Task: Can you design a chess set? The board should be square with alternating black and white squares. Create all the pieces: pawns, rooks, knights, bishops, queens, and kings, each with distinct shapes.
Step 5560:
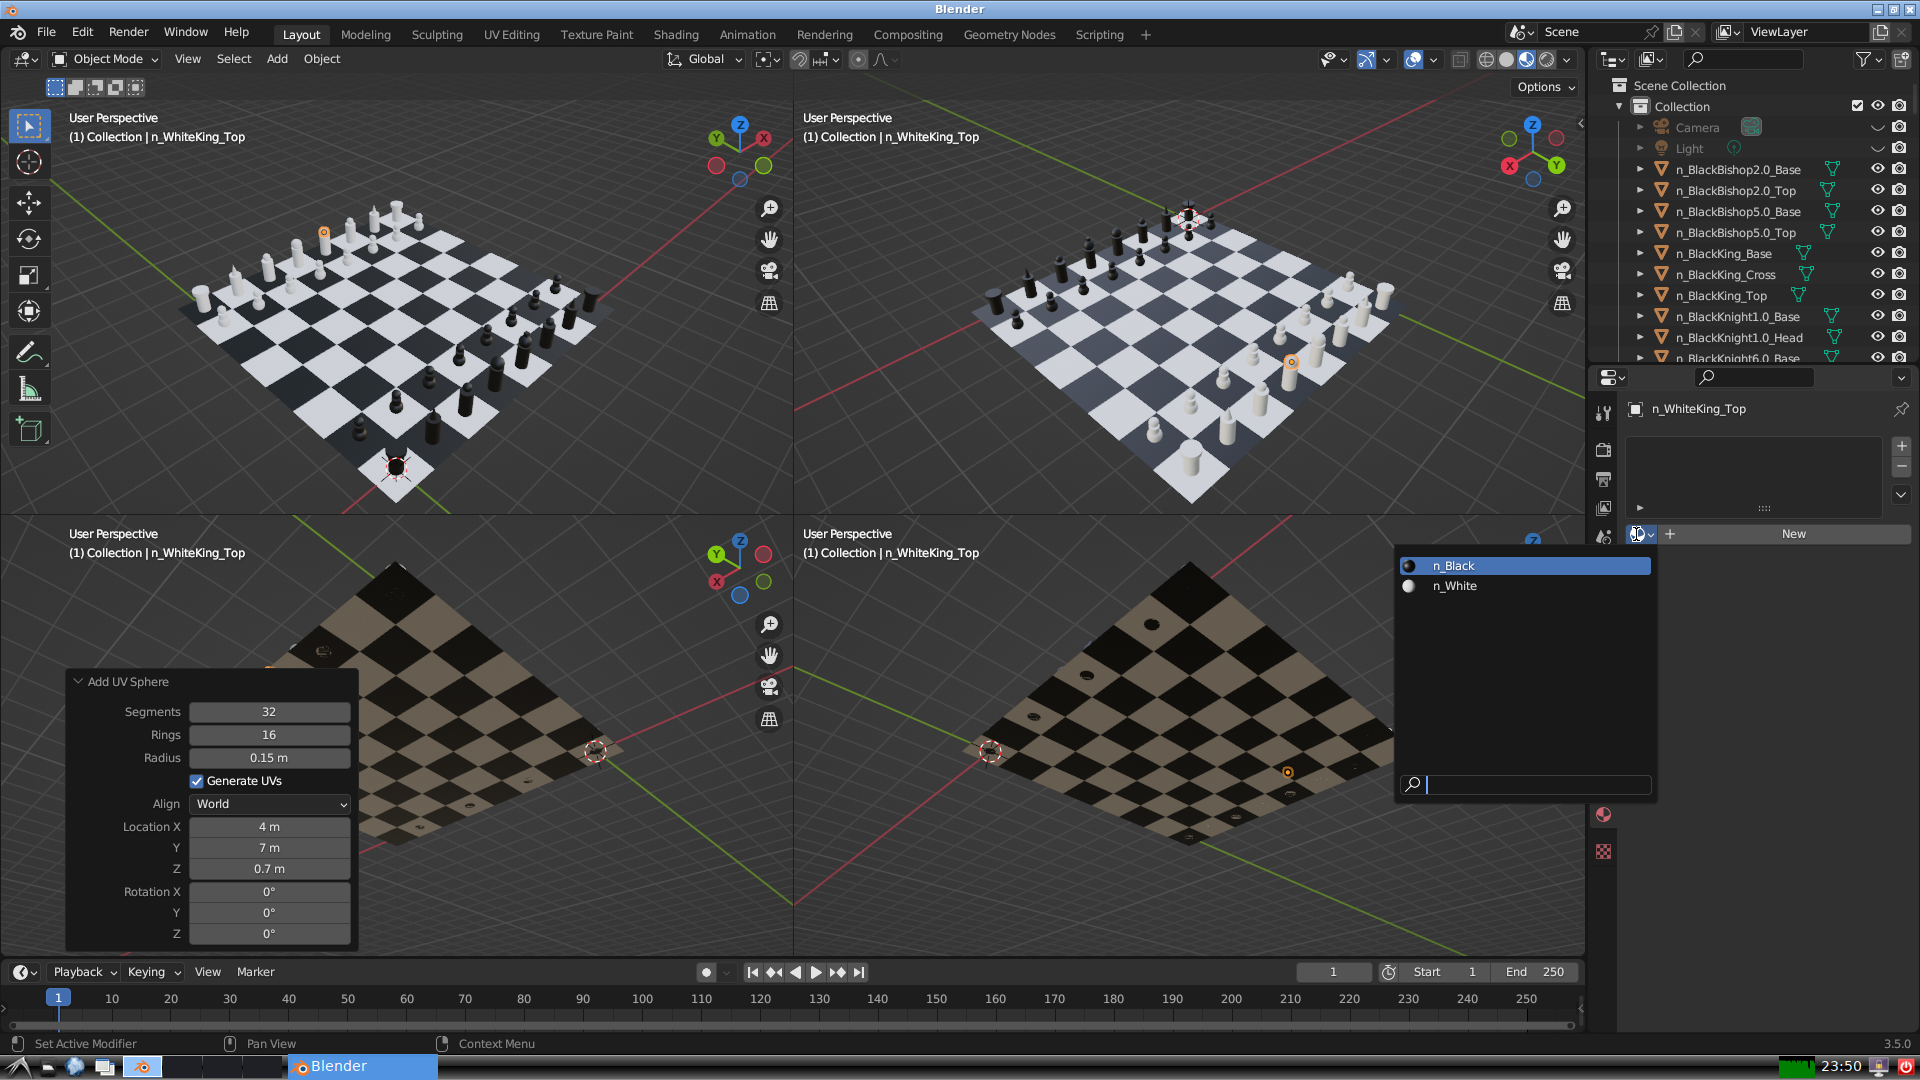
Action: input_text: n_White